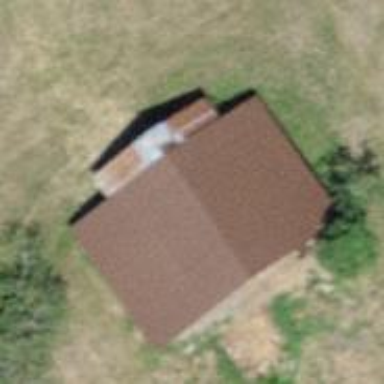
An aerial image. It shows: Rural barn.